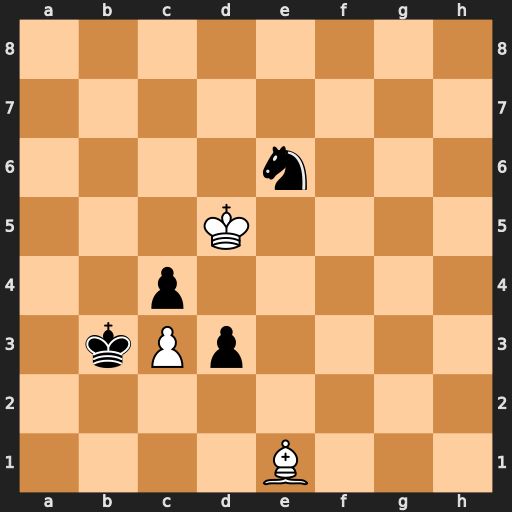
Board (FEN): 8/8/4n3/3K4/2p5/1kPp4/8/4B3
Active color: w
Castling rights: -
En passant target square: -
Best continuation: Kxe6 Kc2 Kd5 d2 Bxd2